Current action and preconditions to check: path_clear

Your task: For each precondition in the list above, predict whether it will hold at this action.

Consider the current scene as observed from the mobile robot's camera, and analyze the predicted future states of all dynamic agents (e.g., people, animals, vehicles, or any moving entities) within the NEXT SECOND.

IMPORTANT: Only answer "very likely" if you are absolutely certain—based on strong, clear evidence—that a dynamic agent will violate the precondition in the predicted future state. Do NOT answer "very likely" for unlikely, ambiguous, or low-probability risks.

Ask yourself for each precondition: Is there a high probability, with clear and convincing evidence, that the predicted future states of any dynamic agent will interfere with the predicted future state of the currently executing action within the NEXT SECOND, causing that precondition to fail?

Assess the risk level based on these predictions. Use "likely" or "very likely" if motions create a clear risk of interference.

Use "neutral" or "improbable" if agents are nearby but their predicted paths are clearly diverging or non-conflicting.

Failure Risk Categories: "very improbable", "improbable", "neutral", "likely", "very likely"

Answer Format: Output ONLY the probability_of_failure value from these categories: "very improbable", "improbable", "neutral", "likely", "very likely"

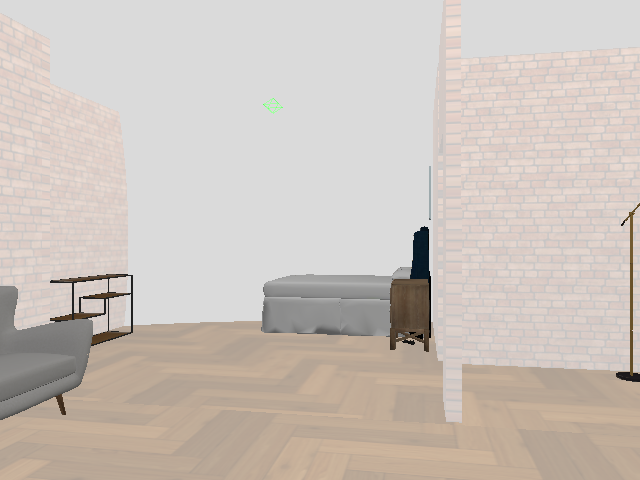

Answer: very improbable